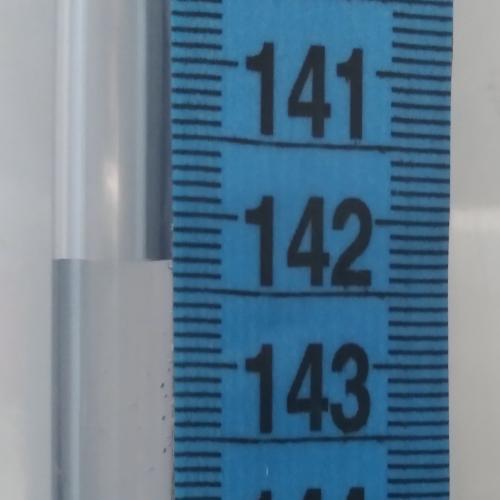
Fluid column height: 142.3 cm